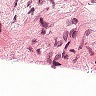
Metastatic tissue present: no